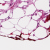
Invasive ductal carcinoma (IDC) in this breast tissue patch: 0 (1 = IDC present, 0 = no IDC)